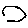
Label: hexagon